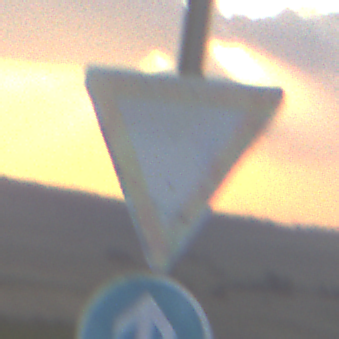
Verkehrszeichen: VorfahrtGewaehren
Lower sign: VorgeschriebeneFahrtrichtungGeradeaus
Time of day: SunriseSunset
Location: Outdoor (Nature)
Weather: PartlyCloudy
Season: NotSpecified
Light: Natural